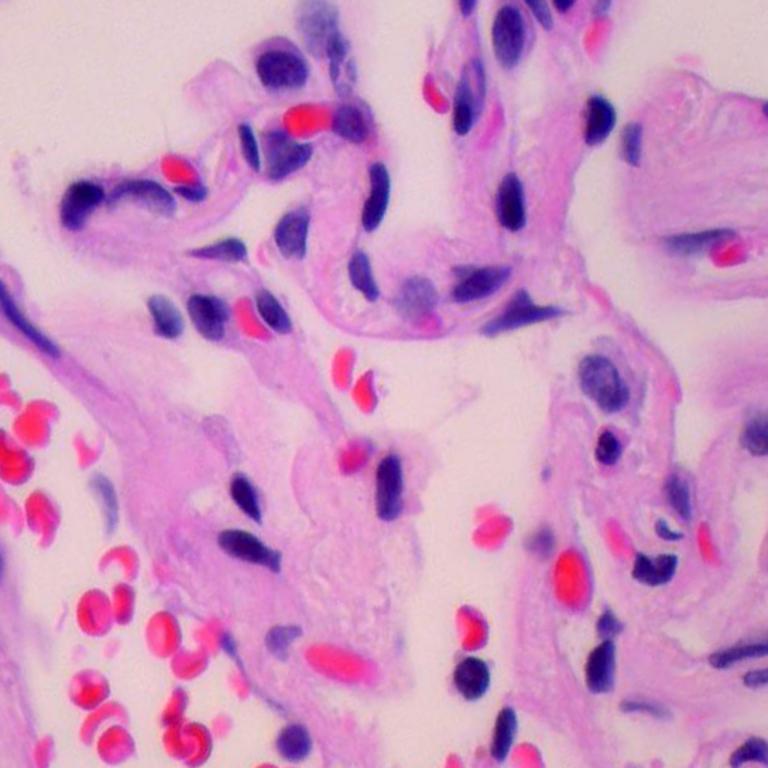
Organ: lung
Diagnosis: benign